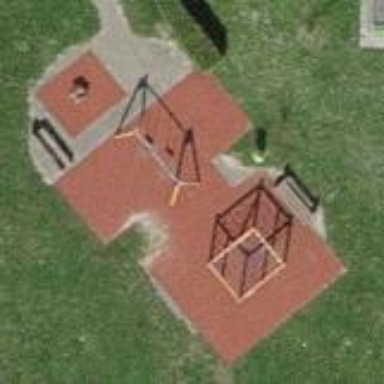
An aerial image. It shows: Playground area for leisure land.